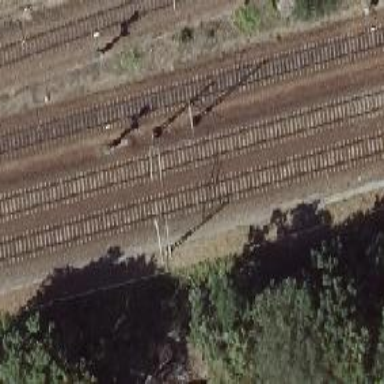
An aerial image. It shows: Railway track with contact line for electrification.